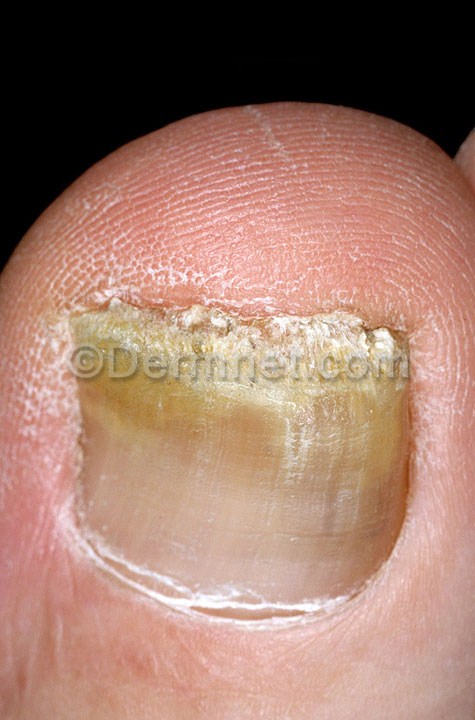
Disease: Nail Fungus and other Nail Disease